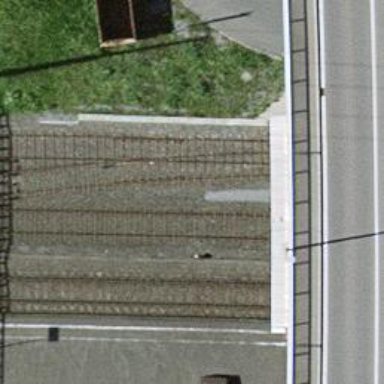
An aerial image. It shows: Single-track railway siding with electrified contact lines.